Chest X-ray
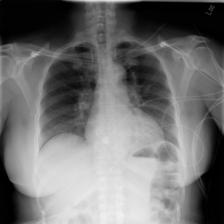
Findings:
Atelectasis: negative
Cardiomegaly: negative
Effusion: negative
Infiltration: negative
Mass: negative
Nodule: negative
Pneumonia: negative
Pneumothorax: negative
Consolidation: negative
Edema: negative
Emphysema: negative
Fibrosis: negative
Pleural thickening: negative
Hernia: negative